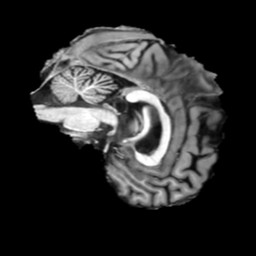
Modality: T1w
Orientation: sagittal
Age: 41
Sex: male
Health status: ill